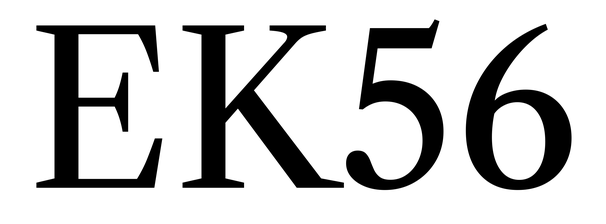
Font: LibreCaslonText_Regular